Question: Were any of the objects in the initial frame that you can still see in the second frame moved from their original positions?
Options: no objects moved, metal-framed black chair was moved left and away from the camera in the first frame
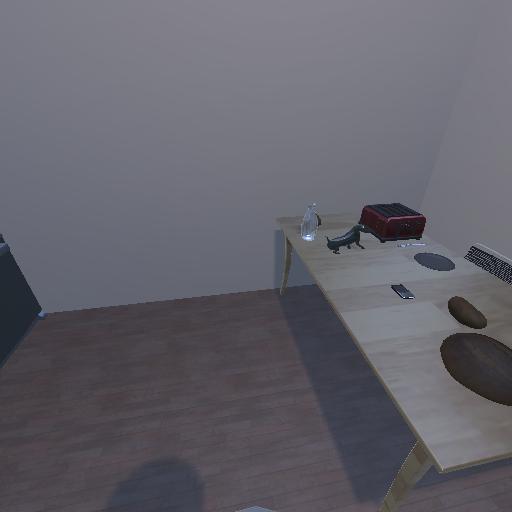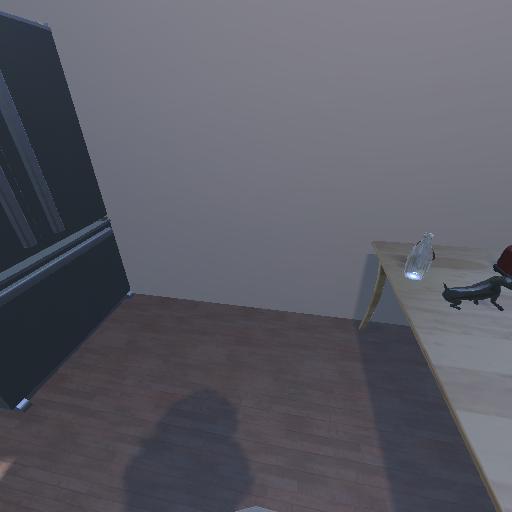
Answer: no objects moved